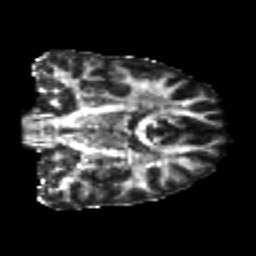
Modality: FA
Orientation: coronal
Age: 22
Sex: male
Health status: healthy
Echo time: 0.074 s